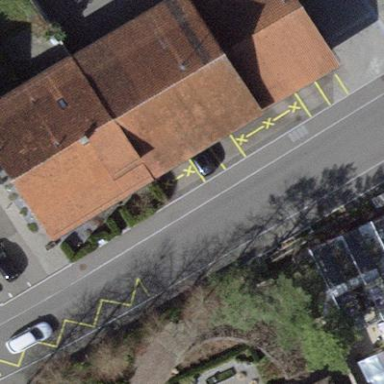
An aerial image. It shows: Terrace building.